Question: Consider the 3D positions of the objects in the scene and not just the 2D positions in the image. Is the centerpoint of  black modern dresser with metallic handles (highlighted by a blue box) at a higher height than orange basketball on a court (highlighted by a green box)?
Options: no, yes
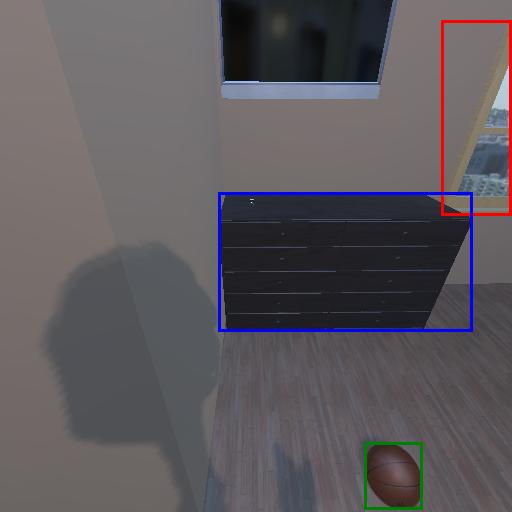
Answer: no